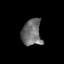
Tissue: skin
Cell type: Epithelial cells
Senescence score: 0.1956
Nuclear area (px): 512
Mean DAPI intensity: 110.453